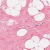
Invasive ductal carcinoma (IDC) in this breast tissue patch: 0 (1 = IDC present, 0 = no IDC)